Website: home-depot
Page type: review-order
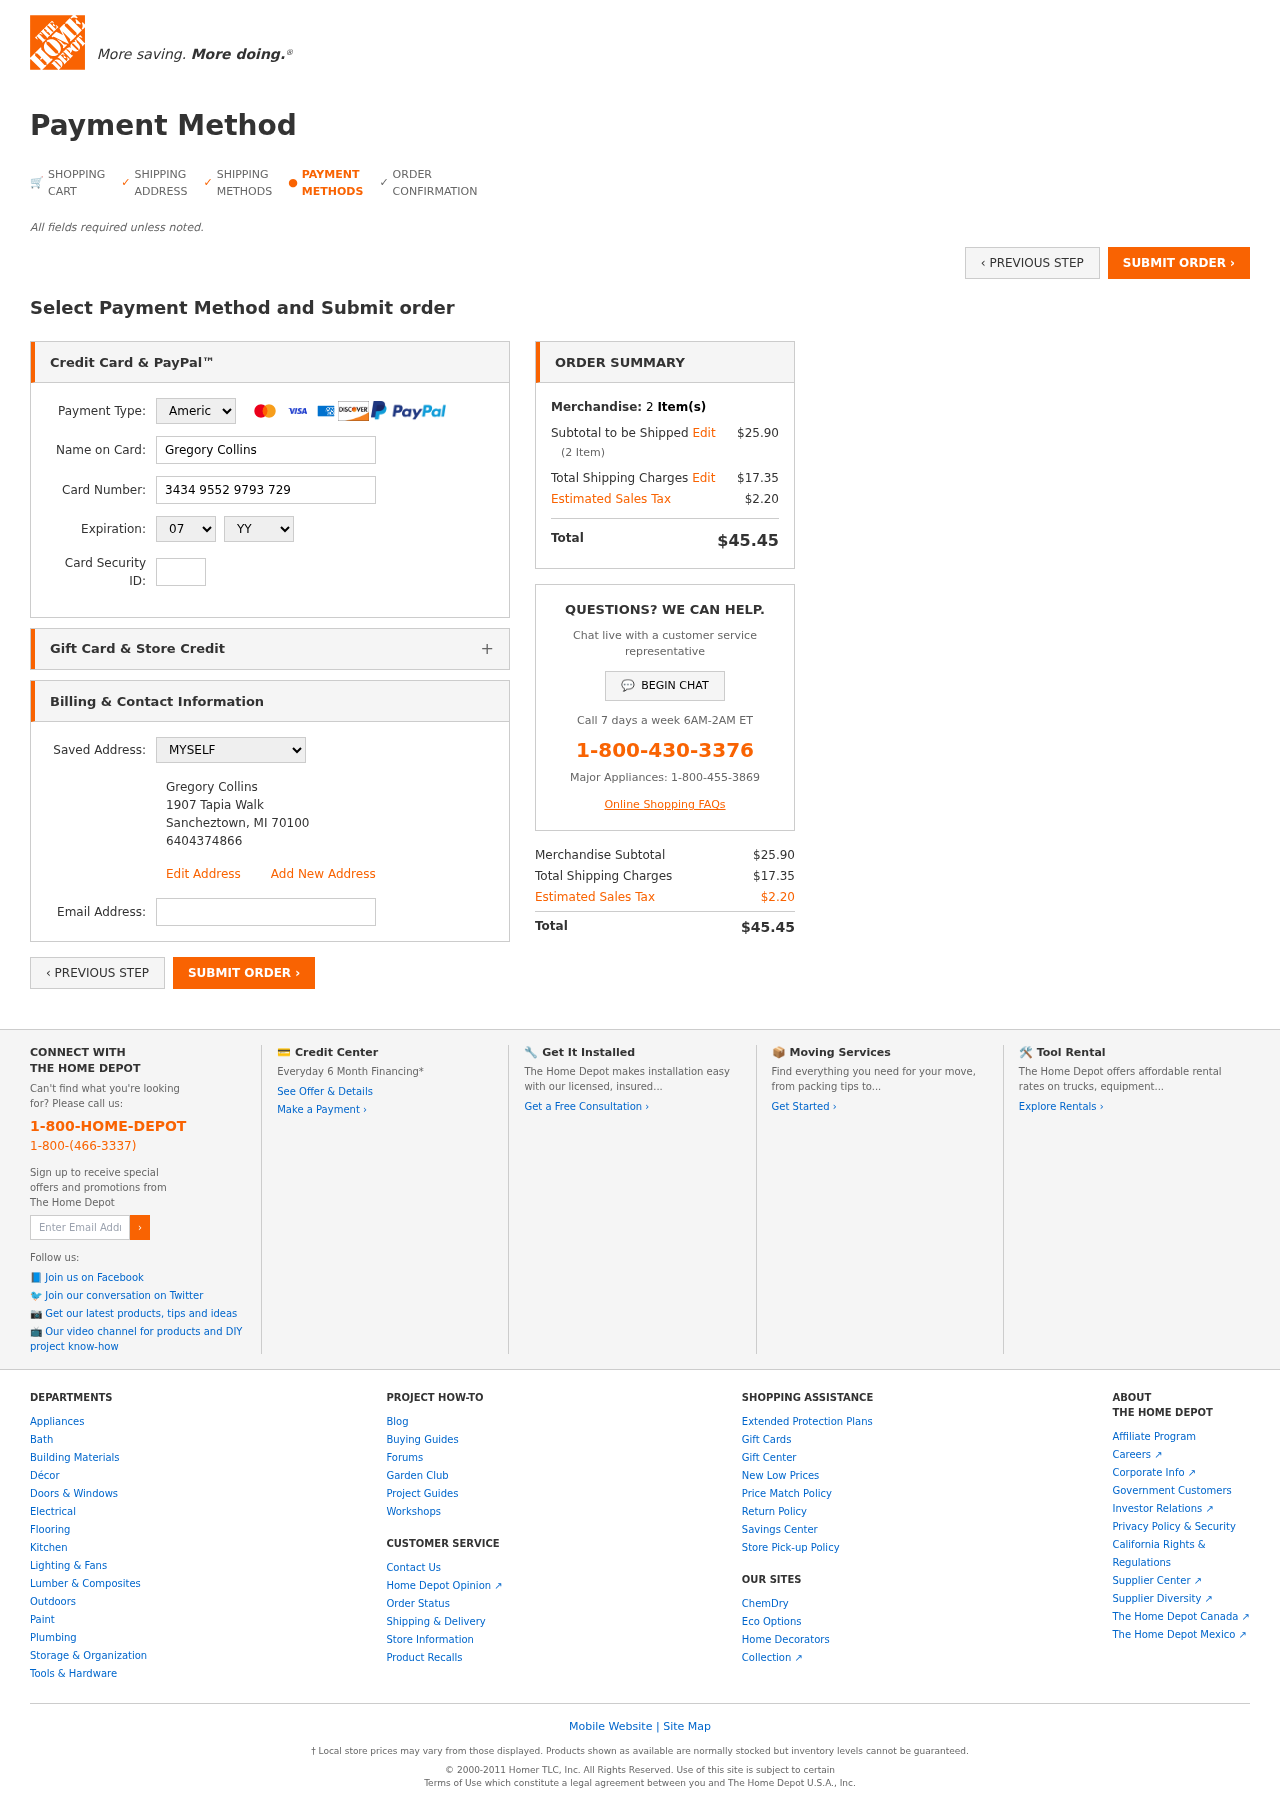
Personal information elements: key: PII_CARD_CVV
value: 0188
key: PII_CARD_EXPIRY_MONTH
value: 07
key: PII_CARD_EXPIRY_YEAR
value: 27
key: PII_CARD_NUMBER
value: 3434 9552 9793 729
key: PII_CARD_TYPE
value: American Express
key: PII_EMAIL
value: gregorycollins@gmail.com
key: PII_FULLNAME
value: Gregory Collins
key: PII_FULLNAME2
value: Gregory Collins
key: PII_STREET2
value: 1907 Tapia Walk
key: PII_CITY2
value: Sancheztown
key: PII_STATE_ABBR2
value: MI
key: PII_POSTCODE2
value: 70100
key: PII_PHONE2
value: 6404374866
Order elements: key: ORDER_NUM_ITEMS
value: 2
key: ORDER_SUBTOTAL
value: $25.90
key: ORDER_NUM_ITEMS2
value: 2
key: ORDER_SHIPPING_COST
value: $17.35
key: ORDER_TAX
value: $2.20
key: ORDER_TOTAL
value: $45.45
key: ORDER_SUBTOTAL2
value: $25.90
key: ORDER_SHIPPING_COST2
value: $17.35
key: ORDER_TAX2
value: $2.20
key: ORDER_TOTAL2
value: $45.45